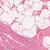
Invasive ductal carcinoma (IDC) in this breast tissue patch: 0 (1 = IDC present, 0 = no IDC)